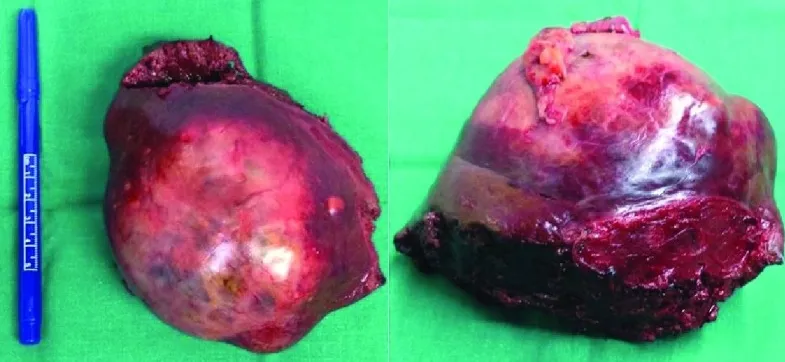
Resected liver lesion.
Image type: medical_photograph (other_medical_photograph)